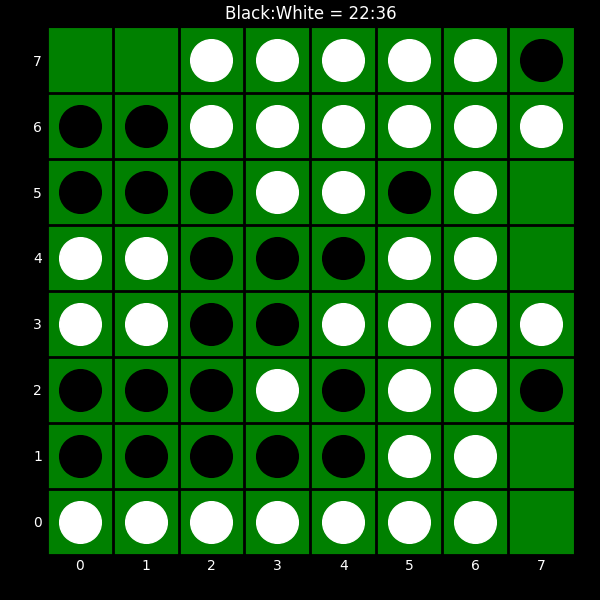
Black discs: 22
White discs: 36